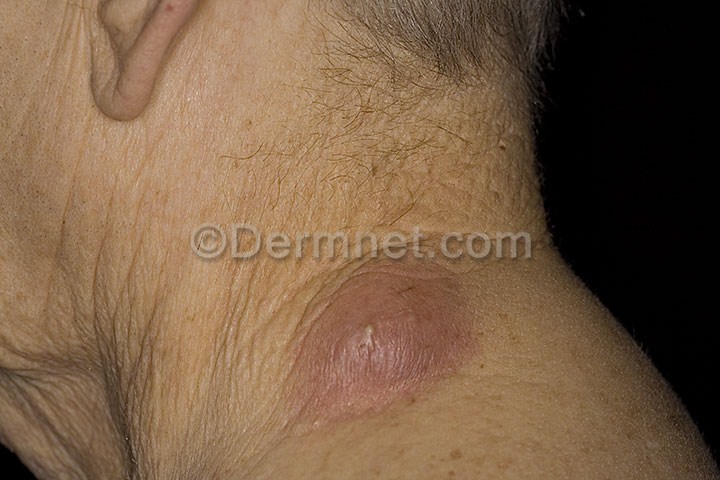
Disease: Seborrheic Keratoses and other Benign Tumors